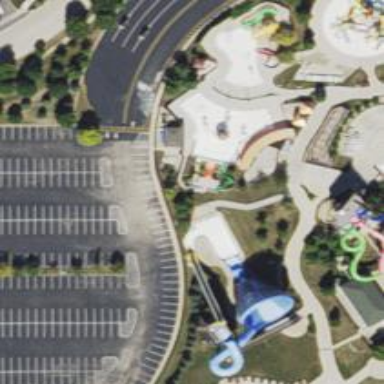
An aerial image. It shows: Water slide attraction.